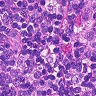
Metastatic tissue present: no